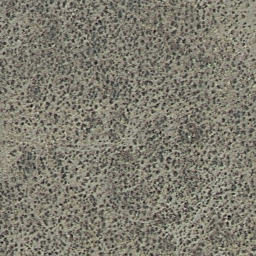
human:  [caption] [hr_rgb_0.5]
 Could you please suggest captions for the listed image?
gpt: Lots of plants scattered in the loess ground. .

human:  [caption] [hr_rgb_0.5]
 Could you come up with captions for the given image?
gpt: This is a chaparral .

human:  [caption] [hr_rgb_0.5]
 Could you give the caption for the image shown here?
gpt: There are some grey plants scattered on the ground .

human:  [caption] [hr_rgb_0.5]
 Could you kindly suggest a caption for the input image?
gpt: Lots of plants scattered on the ground. .

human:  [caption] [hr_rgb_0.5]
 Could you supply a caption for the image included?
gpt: Some grey plants are scattered in the loess ground .